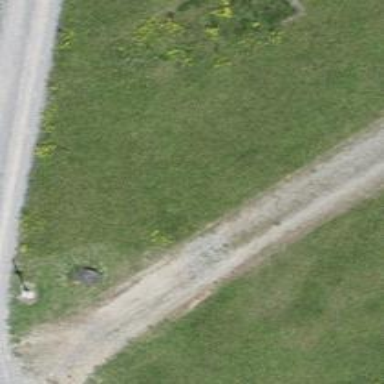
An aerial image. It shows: Track road with grade4 tracktype.